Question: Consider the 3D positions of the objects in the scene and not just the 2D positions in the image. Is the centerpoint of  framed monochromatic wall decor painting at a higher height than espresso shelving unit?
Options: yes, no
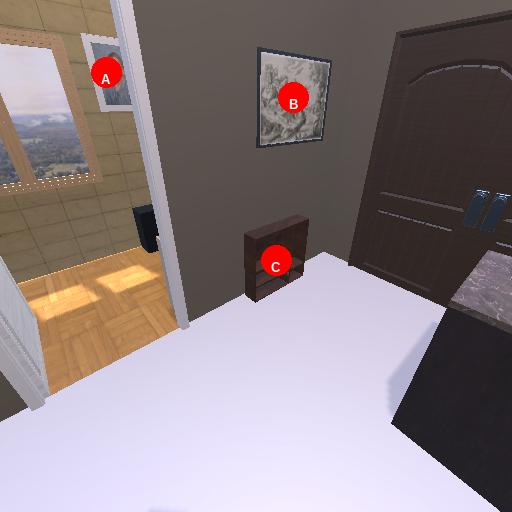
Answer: yes